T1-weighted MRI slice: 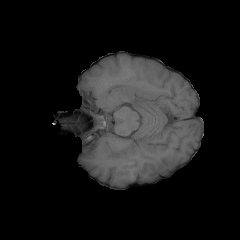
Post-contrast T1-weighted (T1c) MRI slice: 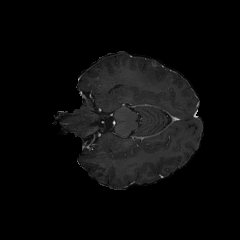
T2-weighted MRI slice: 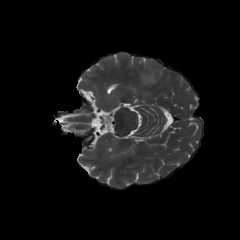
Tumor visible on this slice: yes